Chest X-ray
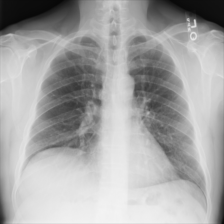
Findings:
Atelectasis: negative
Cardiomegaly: negative
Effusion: negative
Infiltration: negative
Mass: negative
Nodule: negative
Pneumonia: negative
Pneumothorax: negative
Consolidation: negative
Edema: negative
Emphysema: negative
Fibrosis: negative
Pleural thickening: negative
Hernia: negative